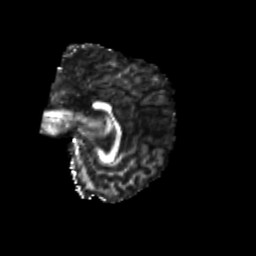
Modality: FA
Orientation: sagittal
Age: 11
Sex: male
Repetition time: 9.512 s
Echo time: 0.089 s